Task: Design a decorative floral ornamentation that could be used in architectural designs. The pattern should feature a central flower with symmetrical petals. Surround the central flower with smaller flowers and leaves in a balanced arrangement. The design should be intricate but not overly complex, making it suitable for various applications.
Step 1621:
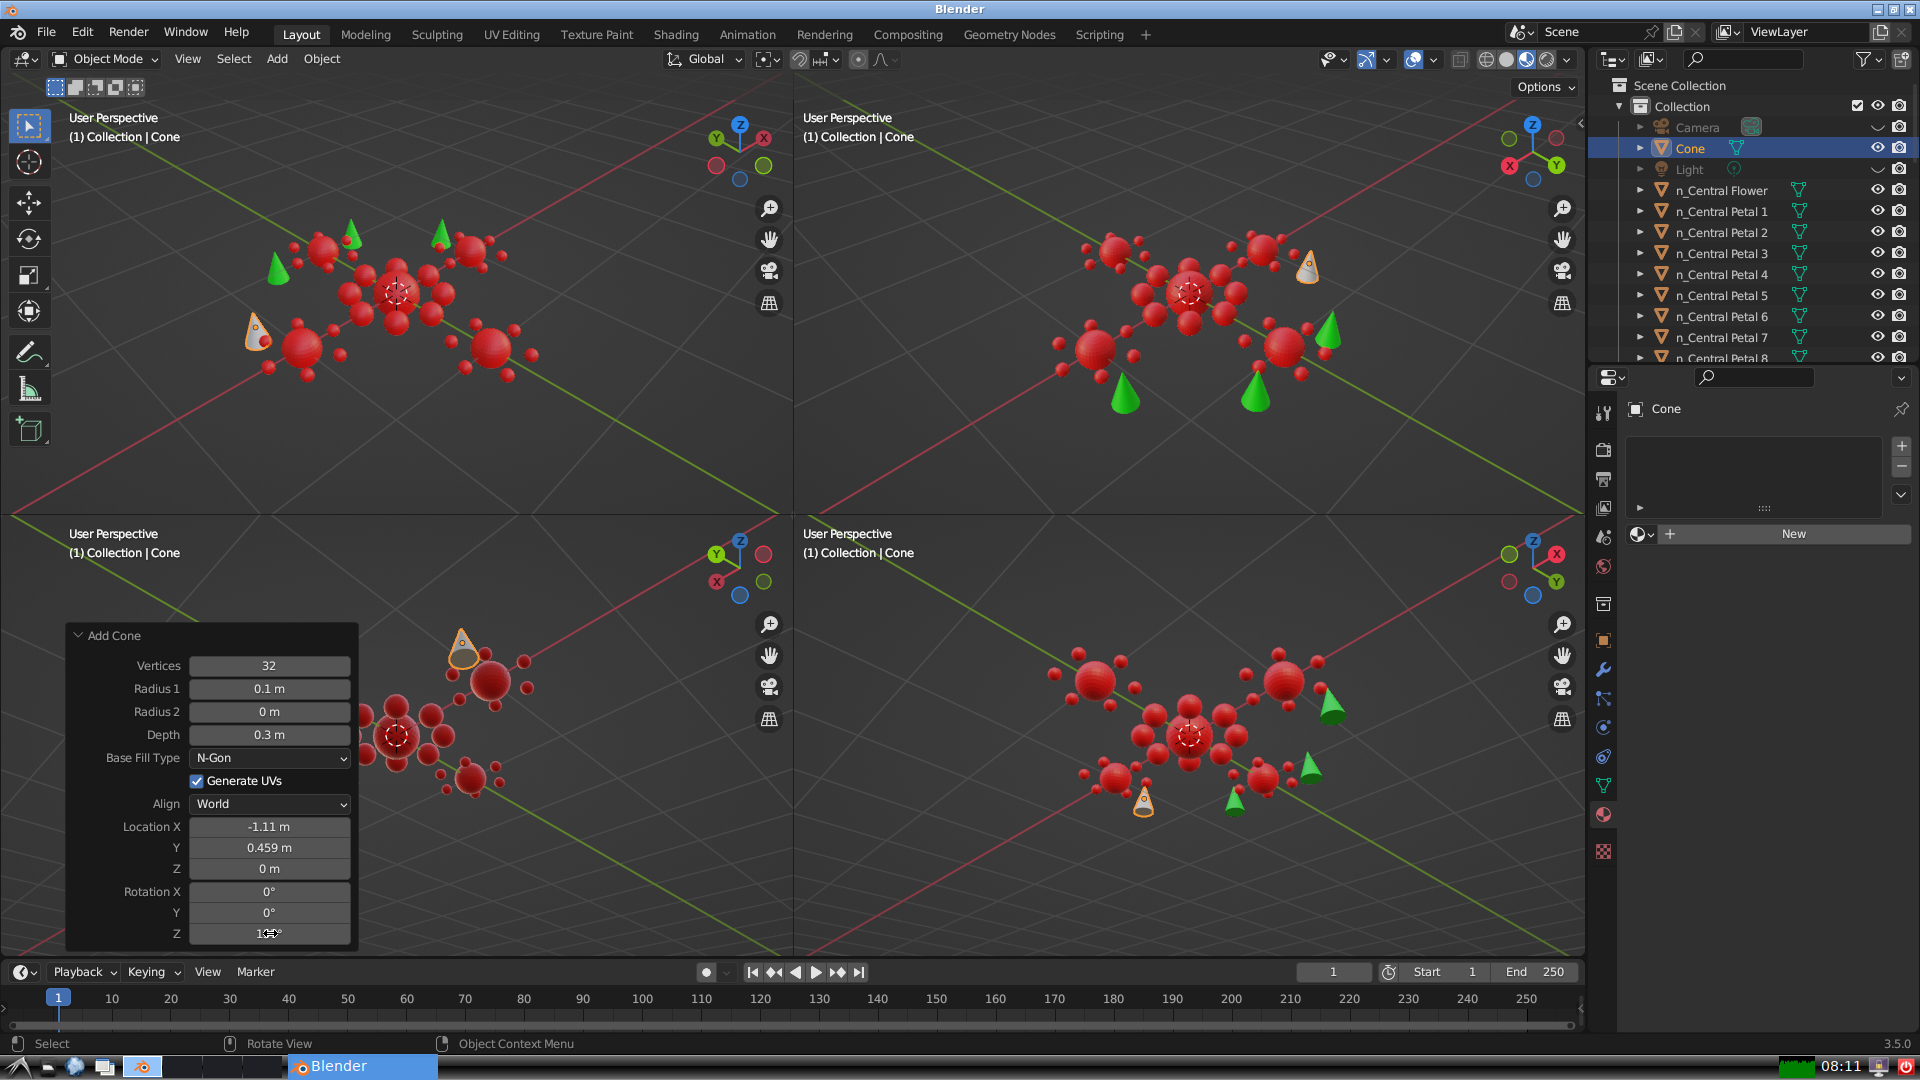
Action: {"mouse_move": [1608, 631]}